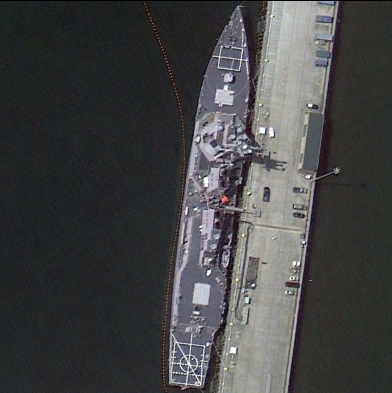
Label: destroyer